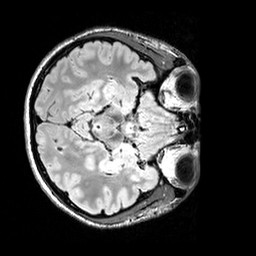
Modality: FLAIR
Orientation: axial
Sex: male
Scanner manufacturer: siemens
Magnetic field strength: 3 T
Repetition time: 5 s
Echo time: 0.395 s